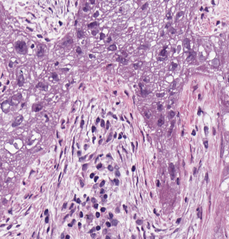
Tumor epithelial tissue: yes
Tumor-associated stroma tissue: yes
Normal tissue: no